Question: I'm using the <URL> to allow a user to authorize and then get a list of their contacts. I've setup the app to allow for the contact data to be read and this is verified when authenticating.

The authentication works because I can the profile using 'getProfile()' on every single page load. The 'getContacts()' is the problem though as 95% of the time it returns false which is not correct.
Am I doing something wrong with the request tokens that means 'getContacts()' doesn't have the correct permission to run successfully or do Yahoo have some sort of strange caching issue with this query? It's even harder with the distinct lack of documentation from them regarding their api and php, is there another new library I can use to achieve this? I know it's possible because I can use a working version on the "AirBnb Invite a friend" webpage.
'''
public function yahoo() {
$oauthapp = new YahooOAuthApplication(DEV_OAUTH_CONSUMER_KEY, DEV_OAUTH_CONSUMER_SECRET, DEV_OAUTH_APP_ID, DEV_OAUTH_DOMAIN);
if($this->session->userdata('yahoo_oauth_access_token')){
$oauthapp->token = YahooOAuthAccessToken::from_string($this->session->userdata('yahoo_oauth_access_token'));
$profile = $oauthapp->getProfile();
$contacts = $oauthapp->getContacts(0, 1000);
if($profile)
print_r($profile);
else
echo "No profile / error";
if($contacts)
print_r($contacts);
else
echo "No contacts / error";
}
elseif(!$this->input->get()) {
$request_token = $oauthapp->getRequestToken(DEV_OAUTH_DOMAIN);
$this->session->set_userdata('request_token', json_encode($request_token));
$redirect_url = $oauthapp->getAuthorizationUrl($request_token);
redirect($redirect_url);
}
else {
$request_token = json_decode($this->session->userdata('request_token'));
$oauthapp->token = $oauthapp->getAccessToken($request_token, $this->input->get('oauth_verifier'));
$this->session->set_userdata('yahoo_oauth_access_token', $oauthapp->token->to_string());
redirect("/index/yahoo");
}
}
'''
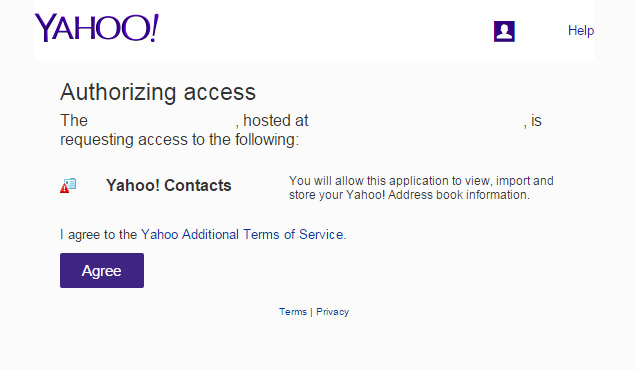
Answer: Finally found the issue after a long long search, almost certain there will be others with this same issue as it's got no error outputting.
The issue was Curl in the library exceeding the runtime of 10 seconds, if this happens it just timeouts and the script ends. There were errors in my error_log but nothing on screen.
If you increase the timeouts on line 65 and 66 in 'YahooCurl.class.php' then this fixes the issue.
'''
/**
* Fetches an HTTP resource
*
* @param string $url The request url
* @param string $params The request parameters
* @param string $header The request http headers
* @param string $method The request HTTP method (GET, POST, PUT, DELETE, HEAD)
* @param string $post The request body
*
* @return string Response body from the server
*/
public static function fetch($url, $params, $headers = array(), $method = self::GET, $post = null, $options = array())
{
$options = array_merge(array(
'timeout' => '10',
'connect_timeout' => '10',
'compression' => true,
'debug' => true,
'log' => sys_get_temp_dir().'/curl_debug.log',
), $options);
'''